Field crop: maize
Growth stage: 1
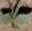
Species: datura